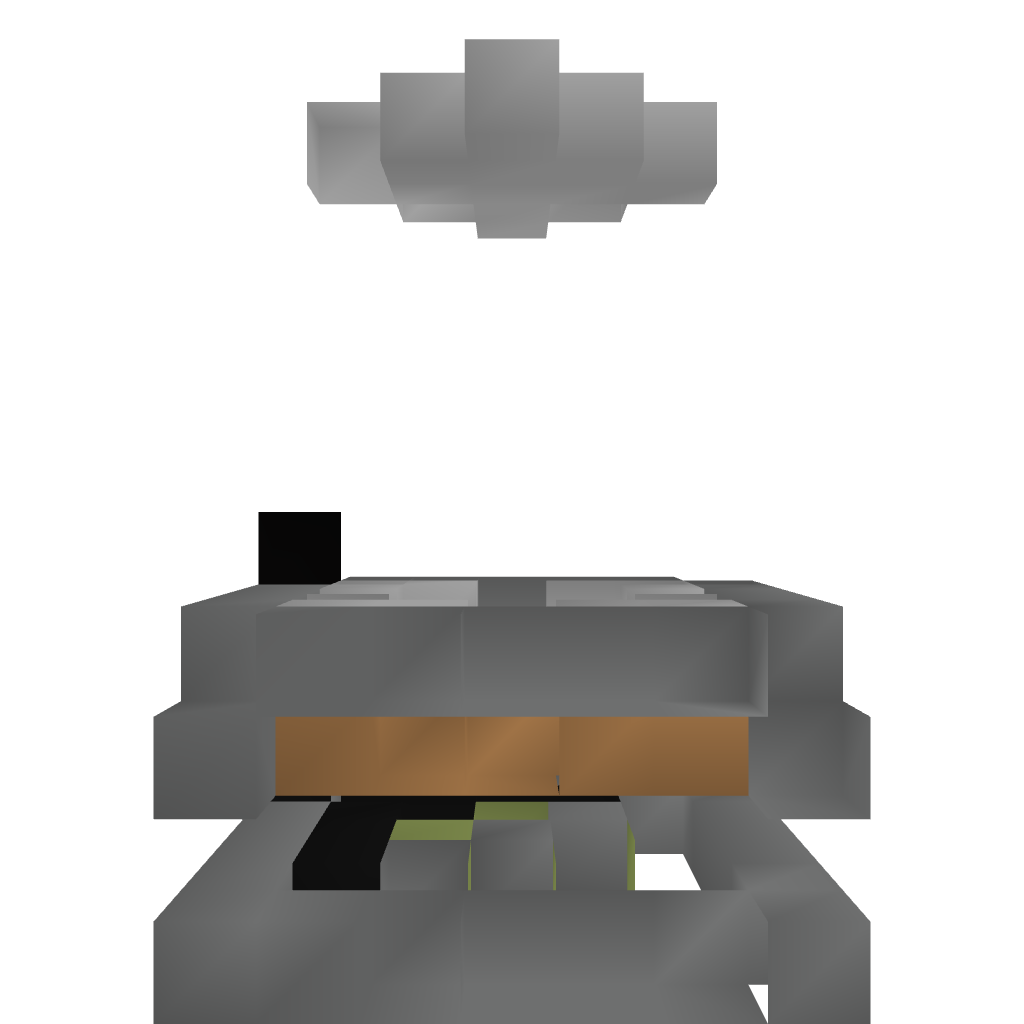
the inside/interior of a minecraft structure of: Chafariz/Fonte Pistomática - Piston Fountain